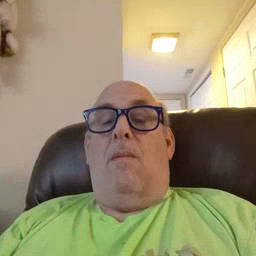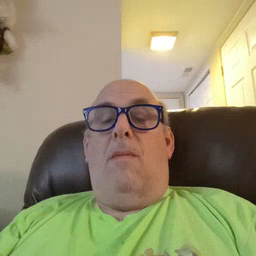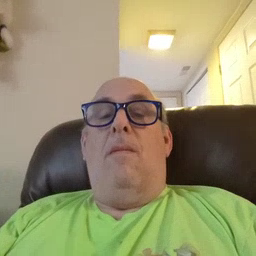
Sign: wolf